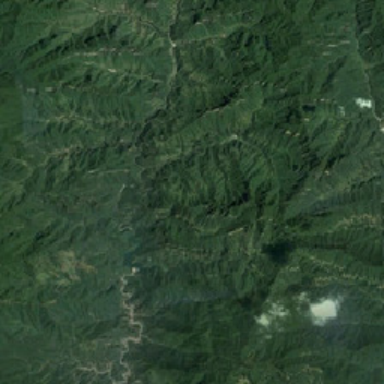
Here is a green mountain with white clouds .